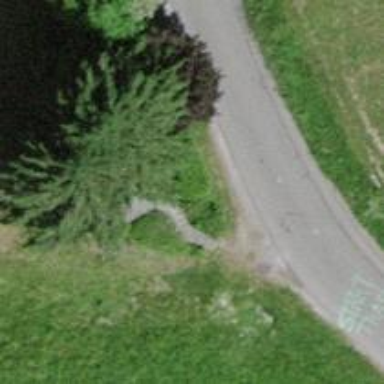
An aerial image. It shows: Wayside cross with historic significance.